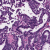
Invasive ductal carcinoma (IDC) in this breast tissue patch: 1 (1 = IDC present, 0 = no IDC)